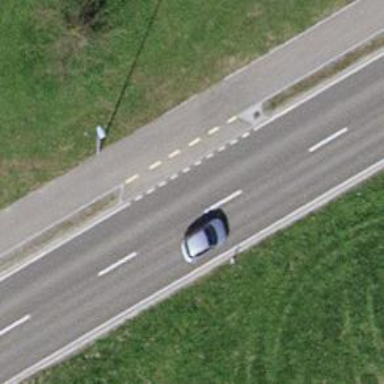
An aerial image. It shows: Cycleway.